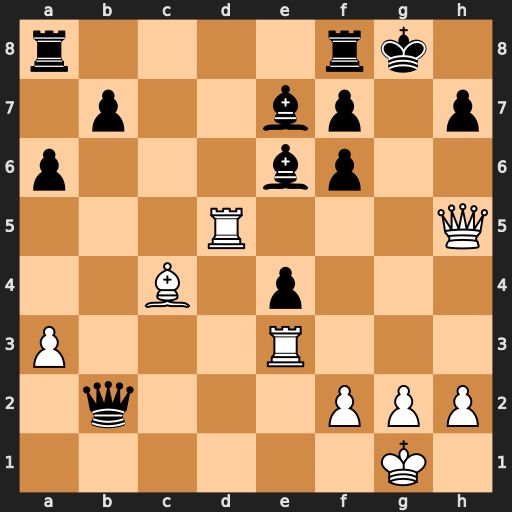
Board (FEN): r4rk1/1p2bp1p/p3bp2/3R3Q/2B1p3/P3R3/1q3PPP/6K1
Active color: w
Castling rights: -
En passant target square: -
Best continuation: Rg3+ Kh8 Qxh7+ Kxh7 Rh5#